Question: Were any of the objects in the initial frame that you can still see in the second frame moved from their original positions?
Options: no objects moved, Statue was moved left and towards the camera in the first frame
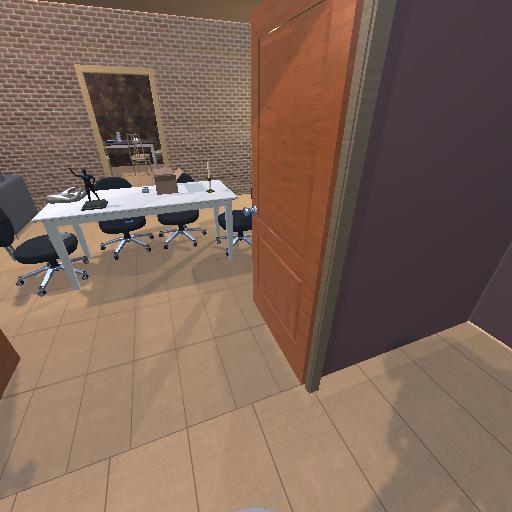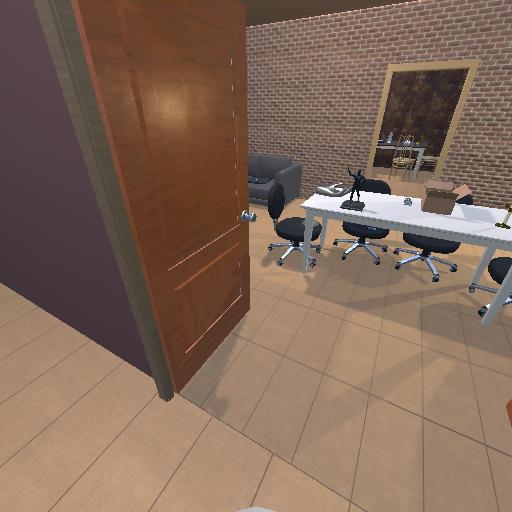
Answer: no objects moved